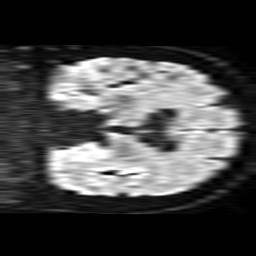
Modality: TRACE
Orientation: coronal
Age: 62
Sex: male
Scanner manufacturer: philips
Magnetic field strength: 1.5 T
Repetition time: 3.818 s
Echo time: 0.09719 s